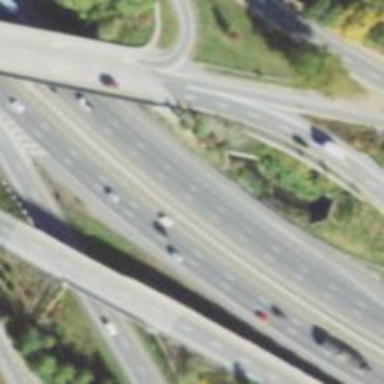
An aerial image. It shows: Motorway junction.